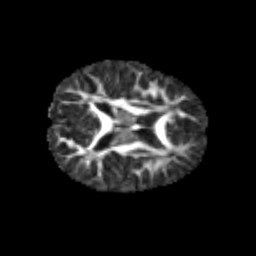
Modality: FA
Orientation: axial
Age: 6
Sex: female
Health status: healthy